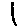
Label: line